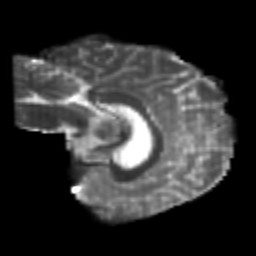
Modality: T2w
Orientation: sagittal
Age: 25
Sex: male
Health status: healthy
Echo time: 0.074 s